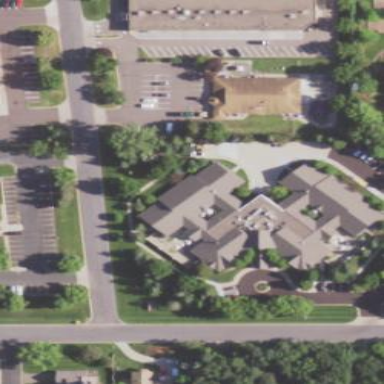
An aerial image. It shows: Image showing building with apartments.